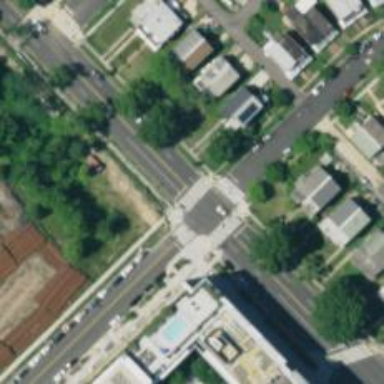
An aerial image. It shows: Marked crossing on the road.